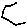
Label: hexagon